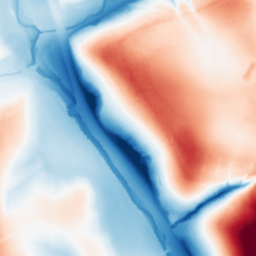
Category: classical
Decomposition family: gaussian_anisotropic
Decomposition parameters: sigma_x: 50
sigma_y: 20
Upsampling method: bspline
Upsampling parameters: scale: 4
Upsampling scale: 4